Question: I have a plot where the X axis represents over time, and it is broken into segments of 10 periods, and it resets every 10 periods at 0. When it draws the lines, at the end of the segment, it draws the line going to 0 as per the reset. Here is an image, with 3 lines being plotted, and vertical gray lines showing where every 10th interval is:

What I would like to do is to hide or erase the line in the 9 th interval, so it would not look draw the line gong back to the zero line. For example, when the blue line gets very high or low just before the gray vertical marker, it should stop, not draw back down to 0.
Is this possible in Python? For the image above, I'm using matplotlib.
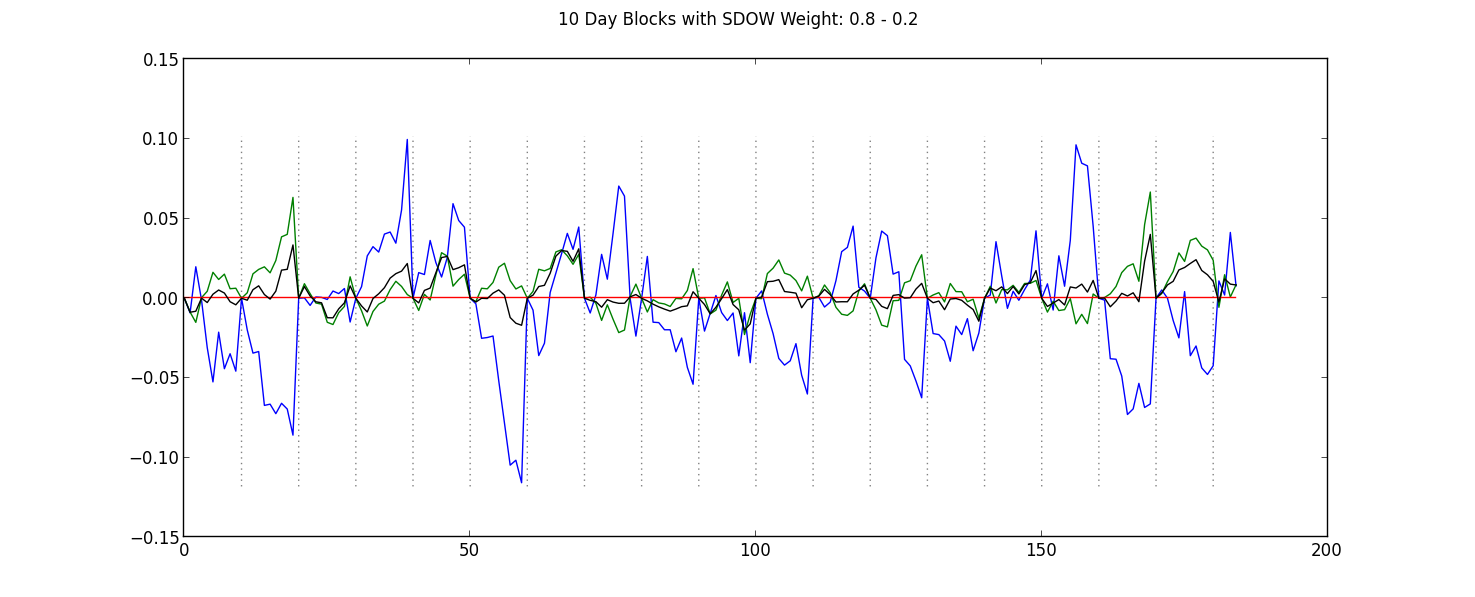
Answer: Separate segments with NaN values... Here is two segments example:
'''
plt.plot([0,1,2,np.NaN,2,3,4,5],[5,4,5,np.NaN,2,3,6,4])
'''